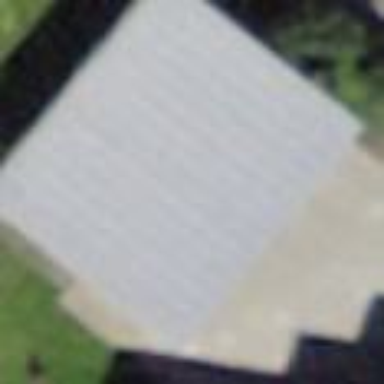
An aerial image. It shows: Carport structure.